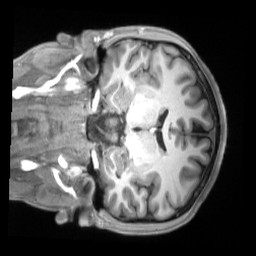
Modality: T1w
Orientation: coronal
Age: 19
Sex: male
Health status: ill
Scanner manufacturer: siemens
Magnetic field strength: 3 T
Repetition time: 2.2 s
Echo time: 0.00157 s